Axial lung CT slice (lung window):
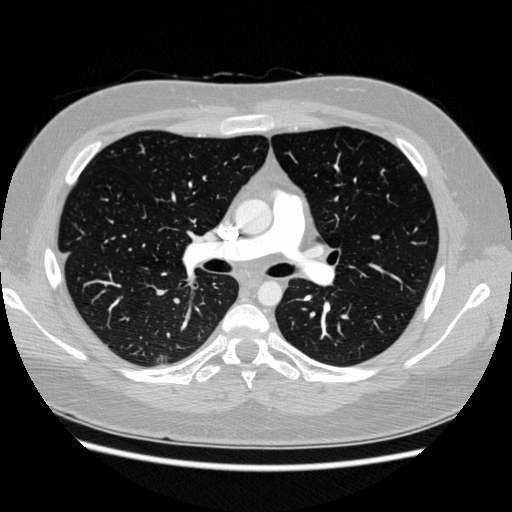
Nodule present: no